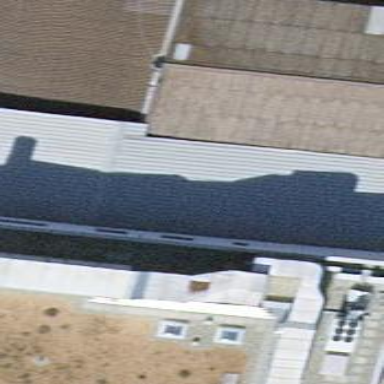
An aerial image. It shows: Building housing bowling alley.